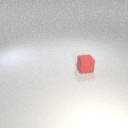
small red rubber cube